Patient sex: M
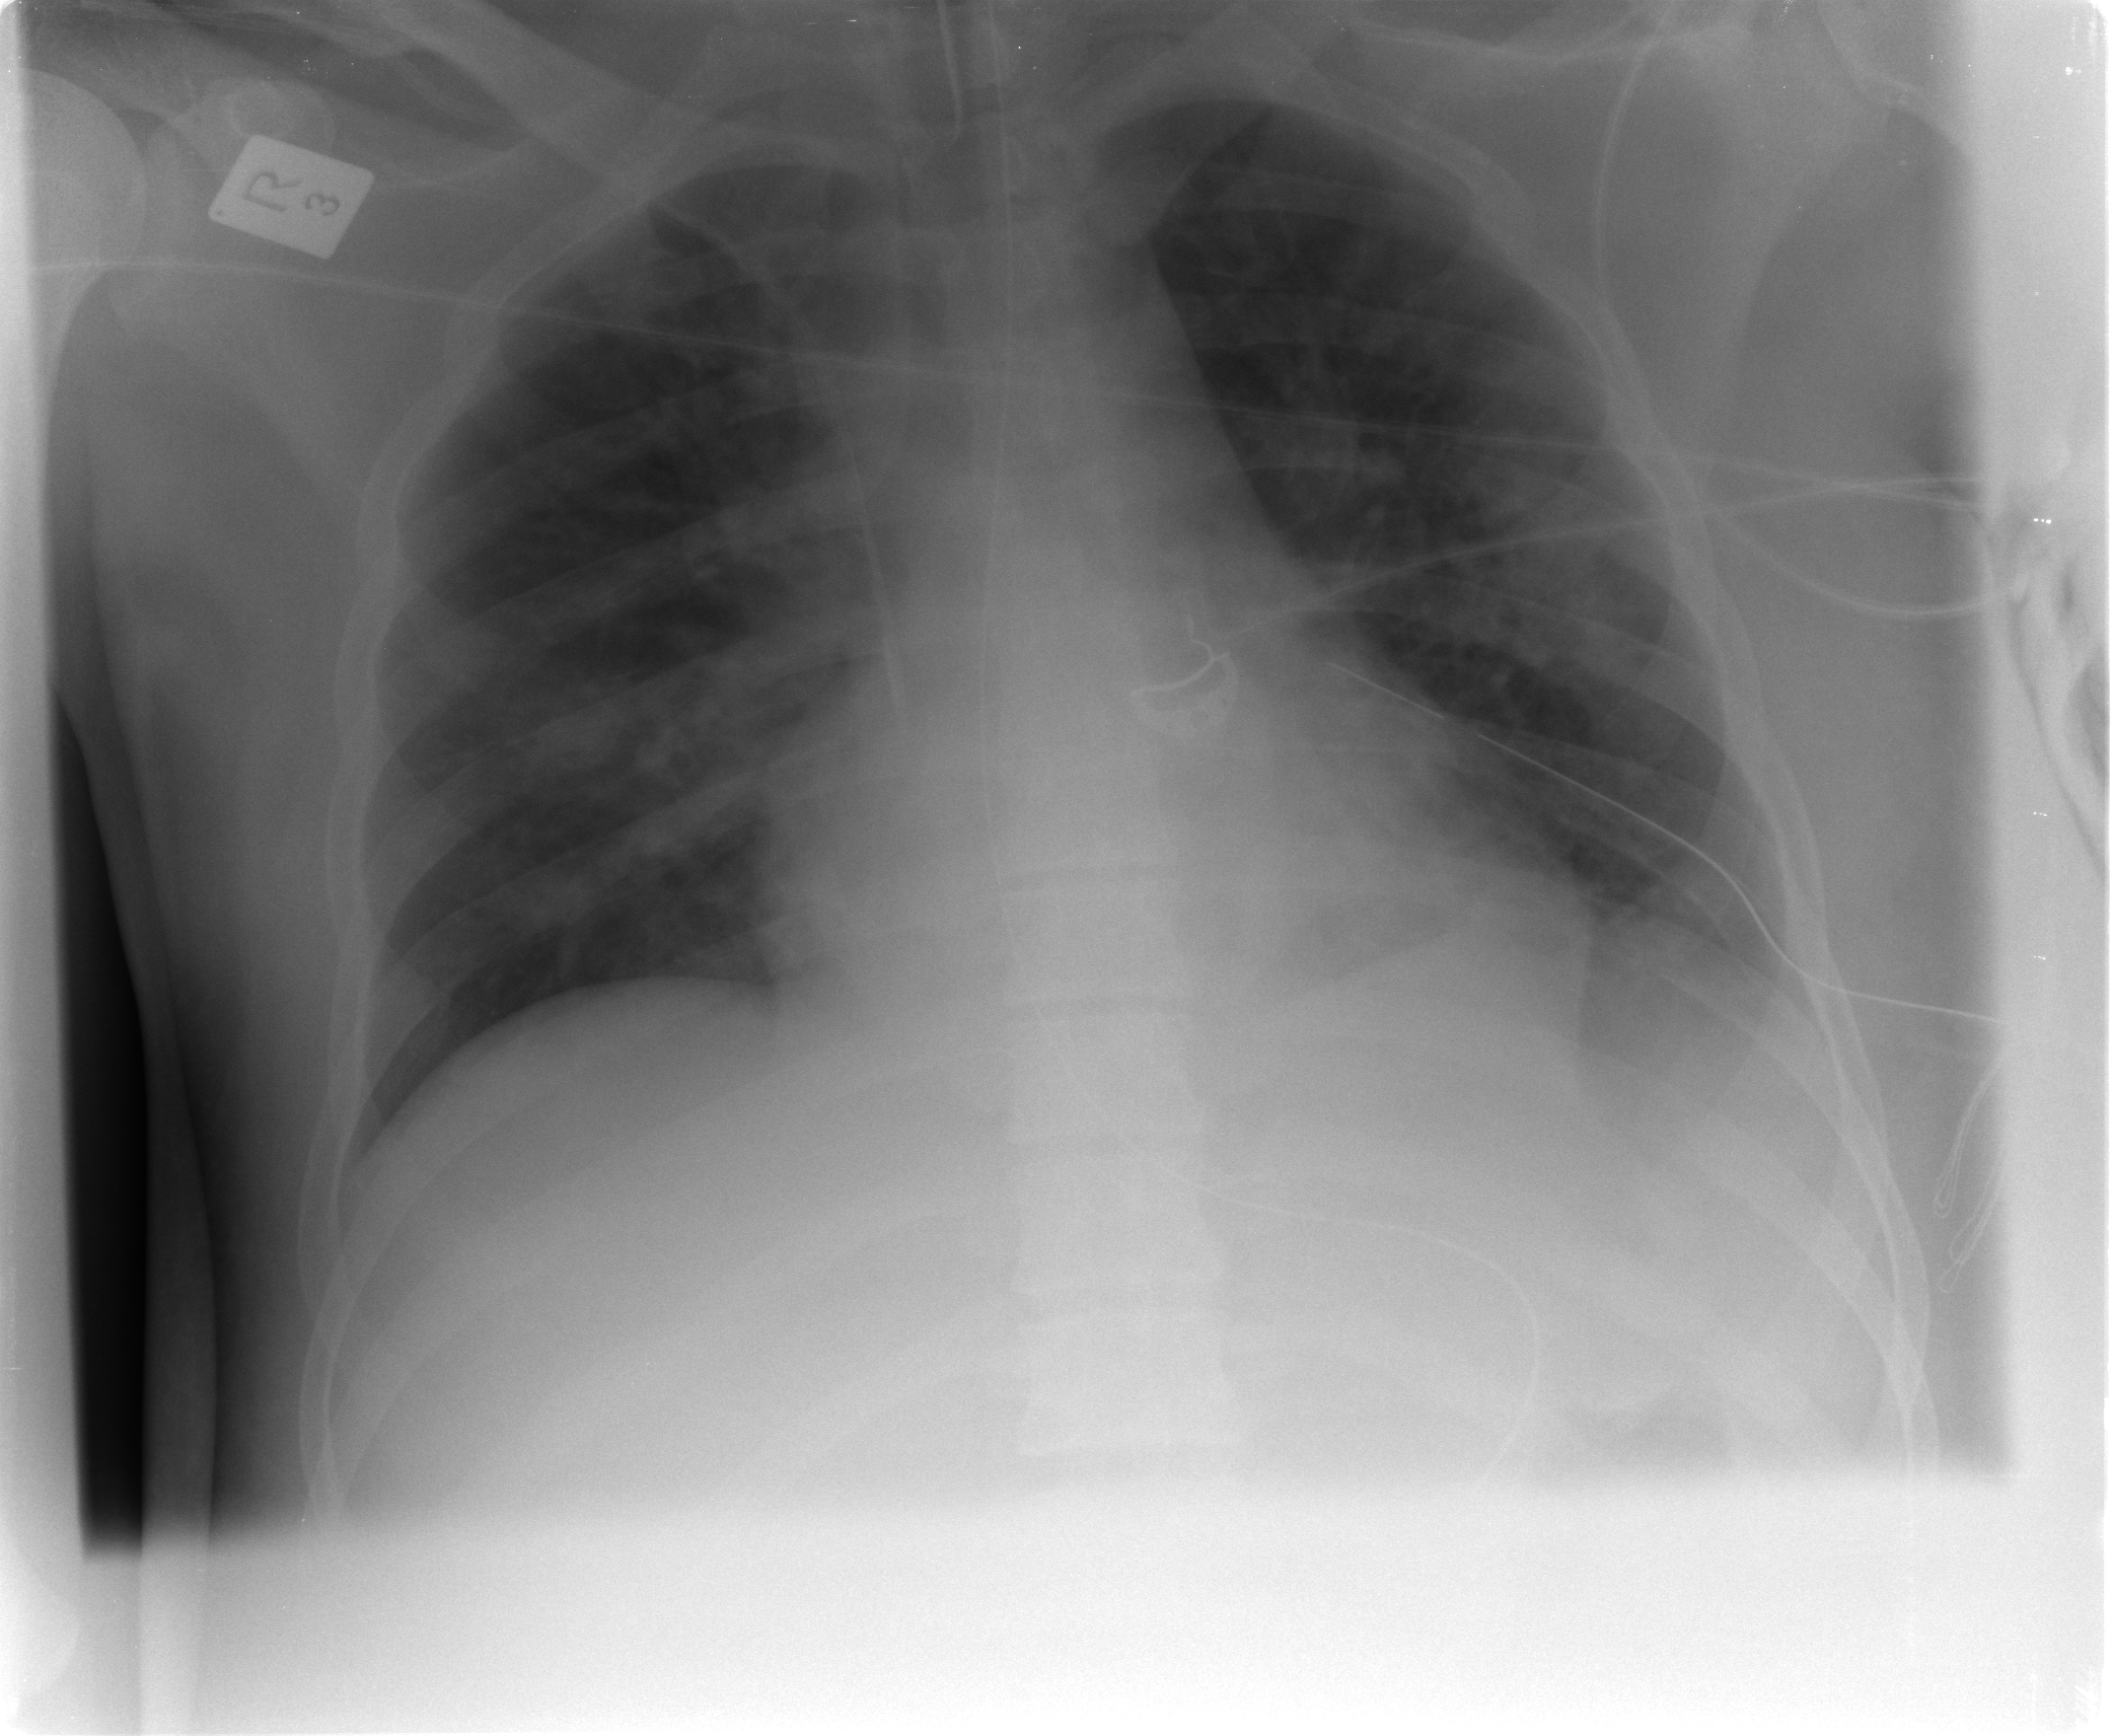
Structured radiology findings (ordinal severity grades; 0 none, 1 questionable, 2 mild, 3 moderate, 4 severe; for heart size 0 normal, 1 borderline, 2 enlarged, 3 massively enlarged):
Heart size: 1
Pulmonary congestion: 2
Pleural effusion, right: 0
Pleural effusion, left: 2
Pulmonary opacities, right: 2
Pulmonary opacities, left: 3
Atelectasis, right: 2
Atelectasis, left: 2